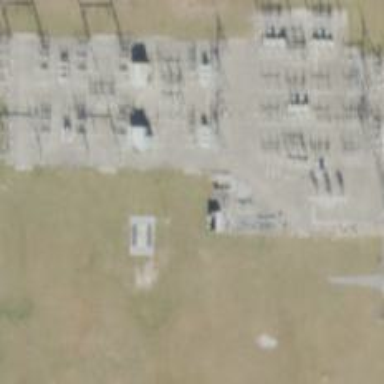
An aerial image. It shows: Switch for power supply.